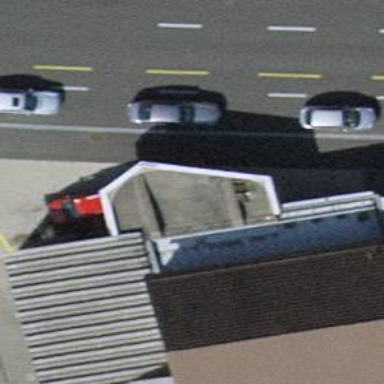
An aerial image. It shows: Fuel station.